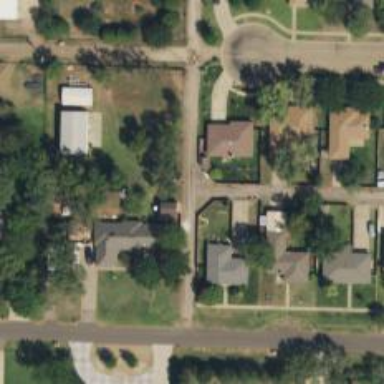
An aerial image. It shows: Alley classified as service road.